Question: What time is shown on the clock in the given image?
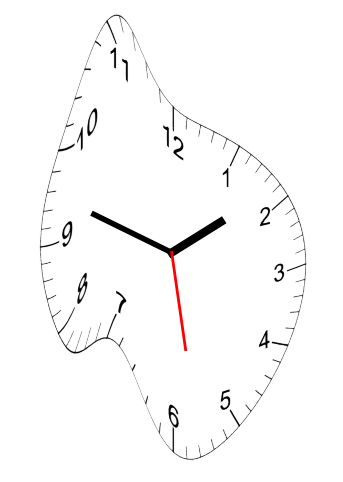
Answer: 01:47:28